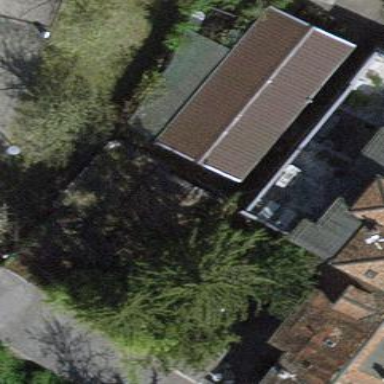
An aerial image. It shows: View of roof of building.